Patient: sex M, age 44
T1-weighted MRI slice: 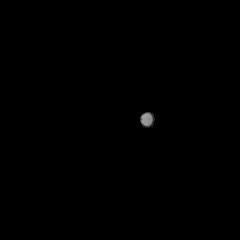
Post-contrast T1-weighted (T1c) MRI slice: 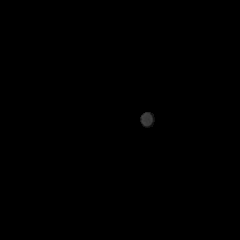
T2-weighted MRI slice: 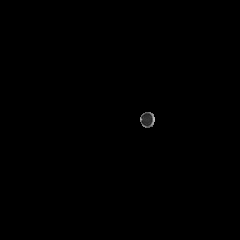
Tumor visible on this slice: no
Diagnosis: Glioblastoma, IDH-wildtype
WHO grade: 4